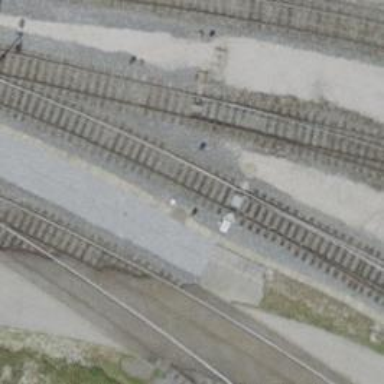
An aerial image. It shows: Railway switch.